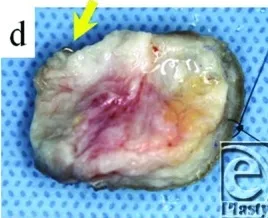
Preoperative and postoperative findings. (c and d) Resected verrucous nodule with skin staples (arrow).
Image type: medical_photograph (other_medical_photograph)